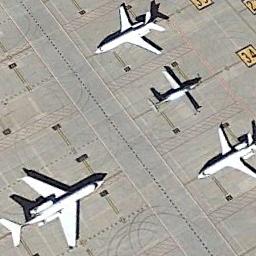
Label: airplane